Question: Is it possible to find the radius and center of circle if I have two points on the circle?

Actually I want to place circles in positions as in pic. I just have the rectangle which is going to contain the circles. I want that these circles to be placed starting from left-center of rect to right-center in a circular manner. If need more explanation, kindly let me know...
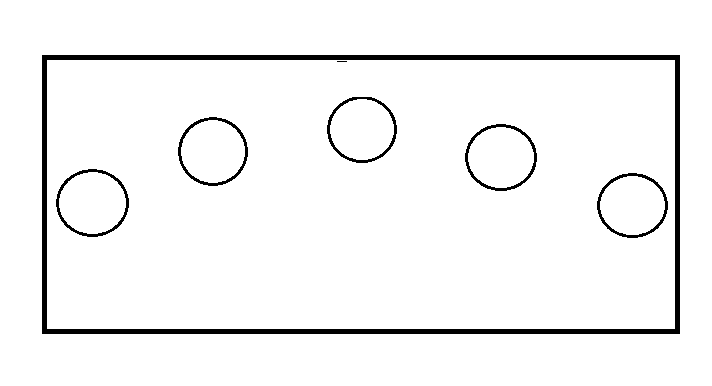
Answer: No. It takes three points to define a circle. Given any two points, there are infinitely many circles that pass through those two points.
For example: